Interaction volume radius: 10 \u00c5
Interaction volume height: 25 \u00c5
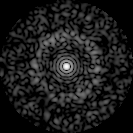
Disorder parameter: 0.8285